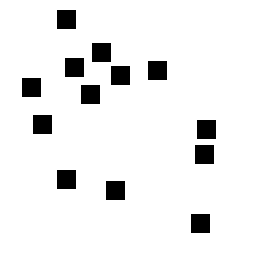
Squares: 13
Triangles: 0
Stars: 0
Total shapes: 13